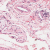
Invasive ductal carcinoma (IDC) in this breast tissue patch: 0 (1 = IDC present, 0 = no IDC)